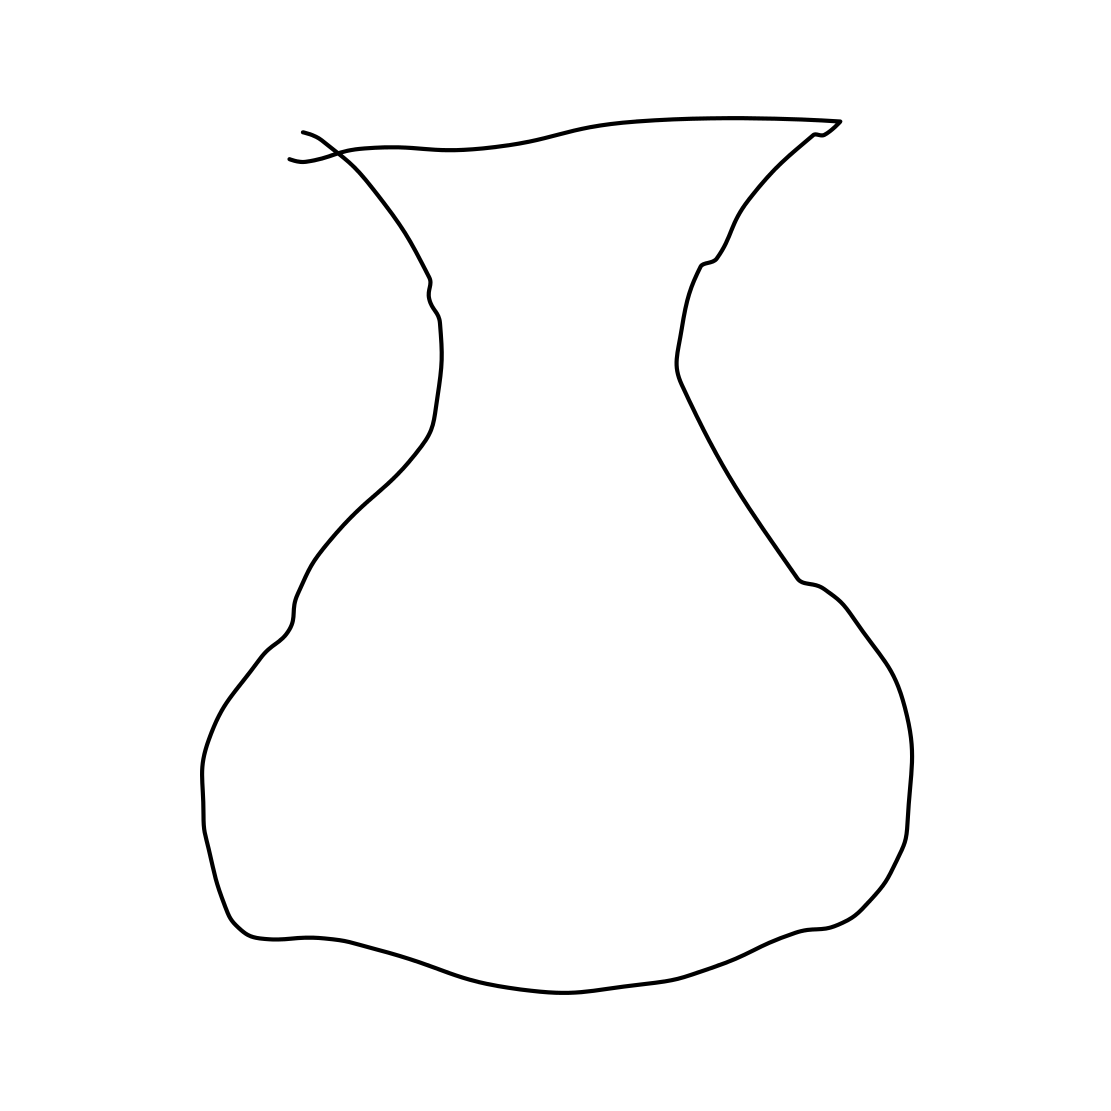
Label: vase